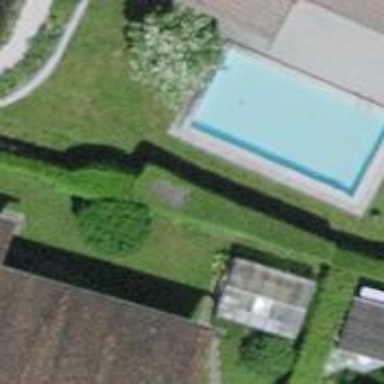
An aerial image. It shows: Swimming pool located in leisure land.